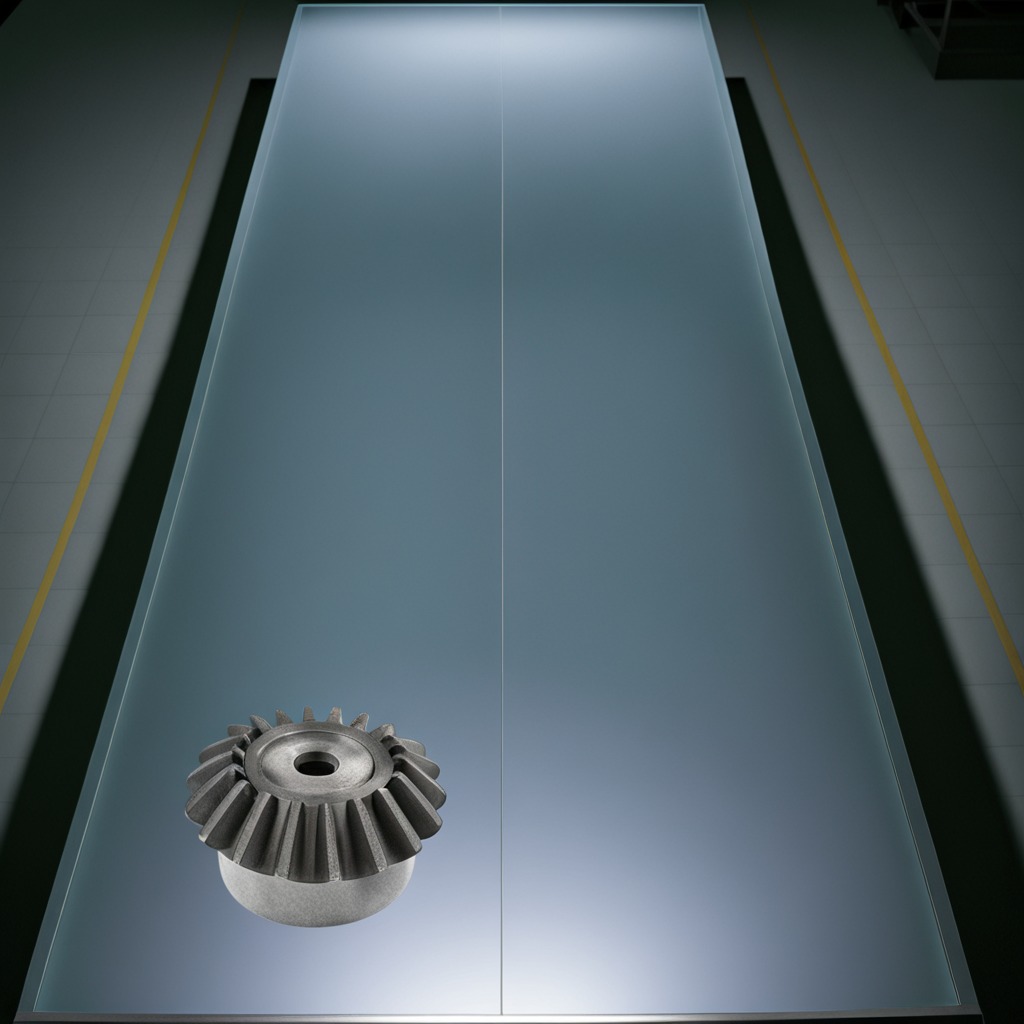
A steel gear with teeth lies on a clean empty table in a railway signal maintenance room lit by harsh overhead fluorescents photorealistic surface textures crisp shadows high dynamic range